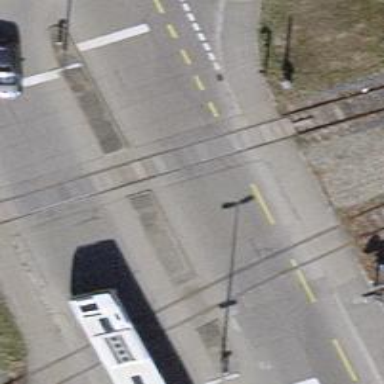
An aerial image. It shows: Railway level crossing.